Interaction volume radius: 5 \u00c5
Interaction volume height: 10 \u00c5
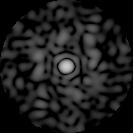
Disorder parameter: 0.8478